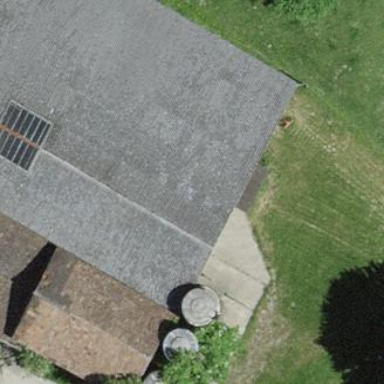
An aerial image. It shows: Shed.